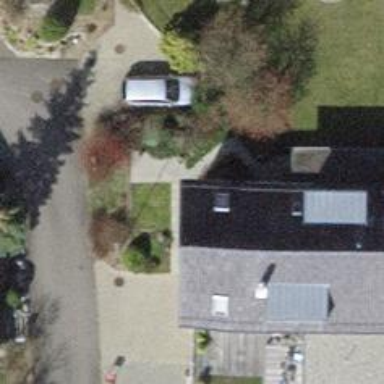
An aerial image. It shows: Detached building with gabled roof.